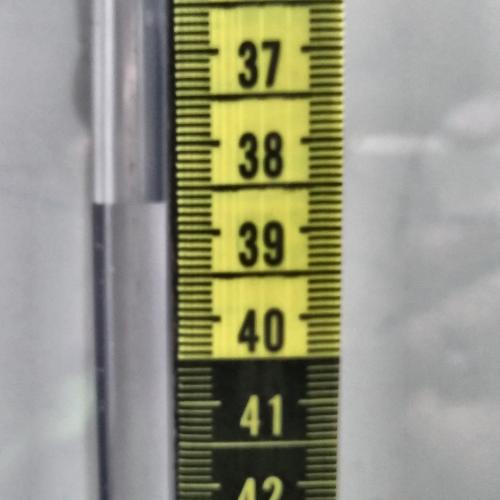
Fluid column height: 38.7 cm